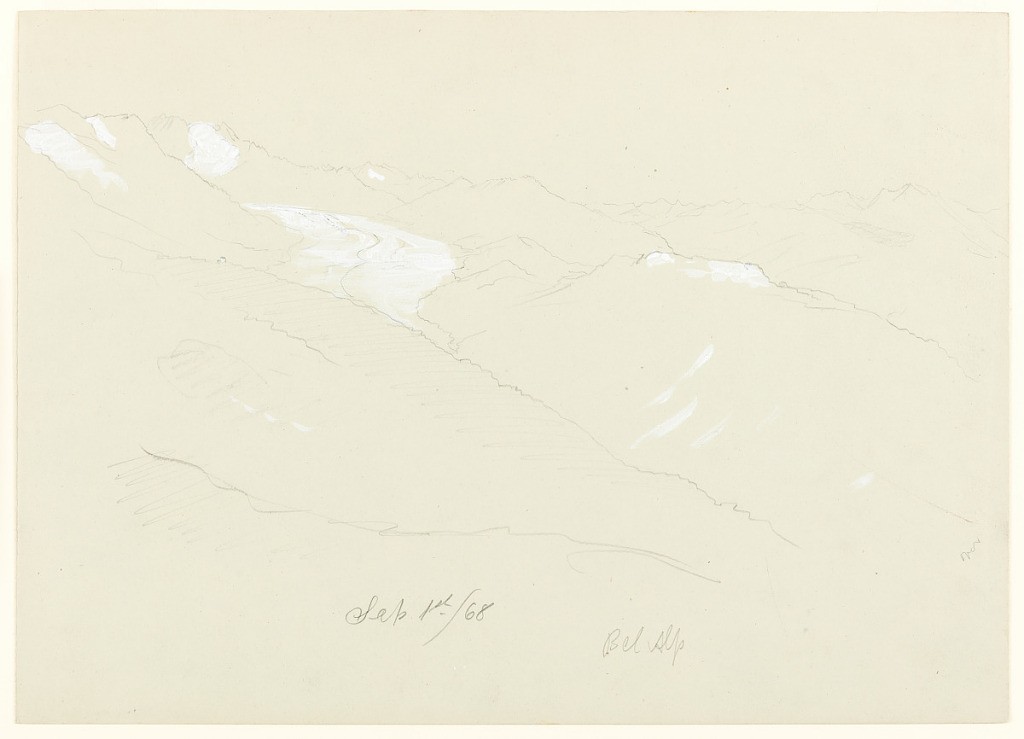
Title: The Aletsch Glacier from Belalp, Switzerland
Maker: Frederic Edwin Church, American, 1826–1900
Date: September 1, 1868
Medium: Graphite, brush and white gouache on gray-green wove paper; verso: graphite
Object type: Drawing
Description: Landscape sketch showing a view of the Aletsch Glacier from near Belalp, Switzerland. Rugged, overlapping ridges in the foreground at lower left partially obstruct the view of the glacier in the middle distance at upper left. The glacier snakes through the valley, bounded craggy alpine ridges at left and right. Snow fields are highlighted in white gouache throughout these sharp peaks. In the background, the extensive peaks of the Swiss Alps form a serrated horizon.

Verso: Small landscape sketch at upper right showing a loosely rendered view of a rugged alpine ridge in Switzerland with several sharp peaks, continued from the depiction of the Aletsch Glacier on the leaf's opposite side.